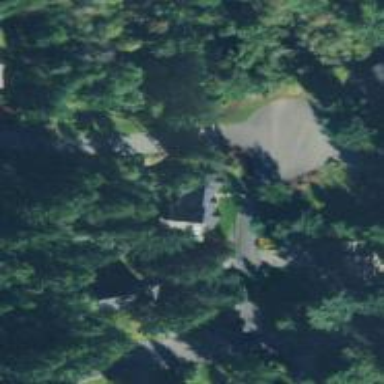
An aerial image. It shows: Residential road.